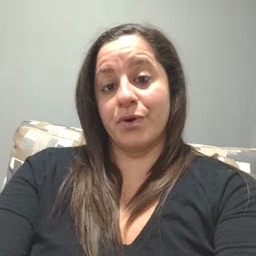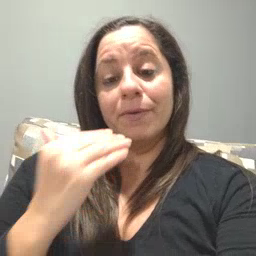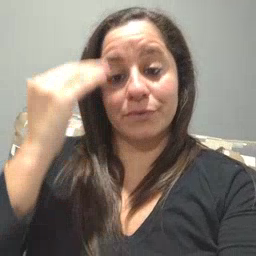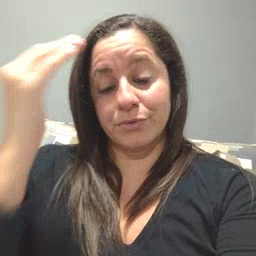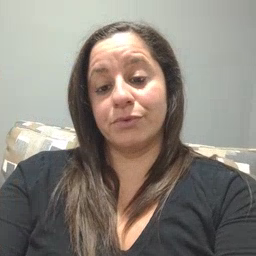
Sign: head